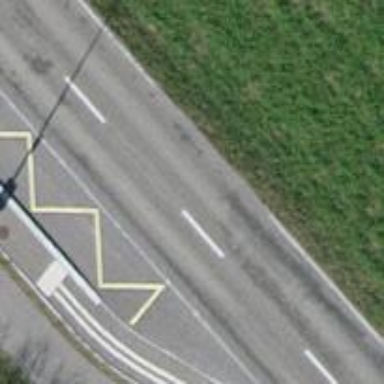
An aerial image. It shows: Bus stop with stop position for public transport.